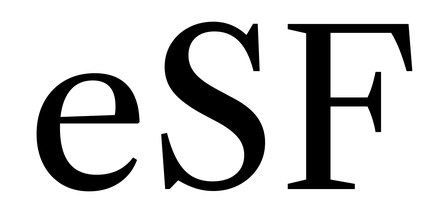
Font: LibreCaslonText_Regular